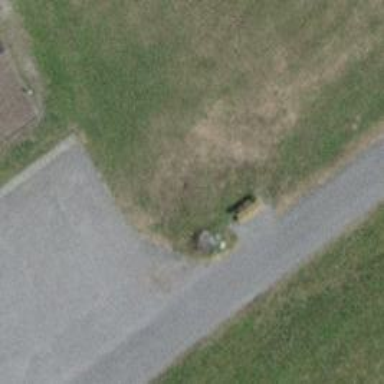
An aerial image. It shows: Bench.